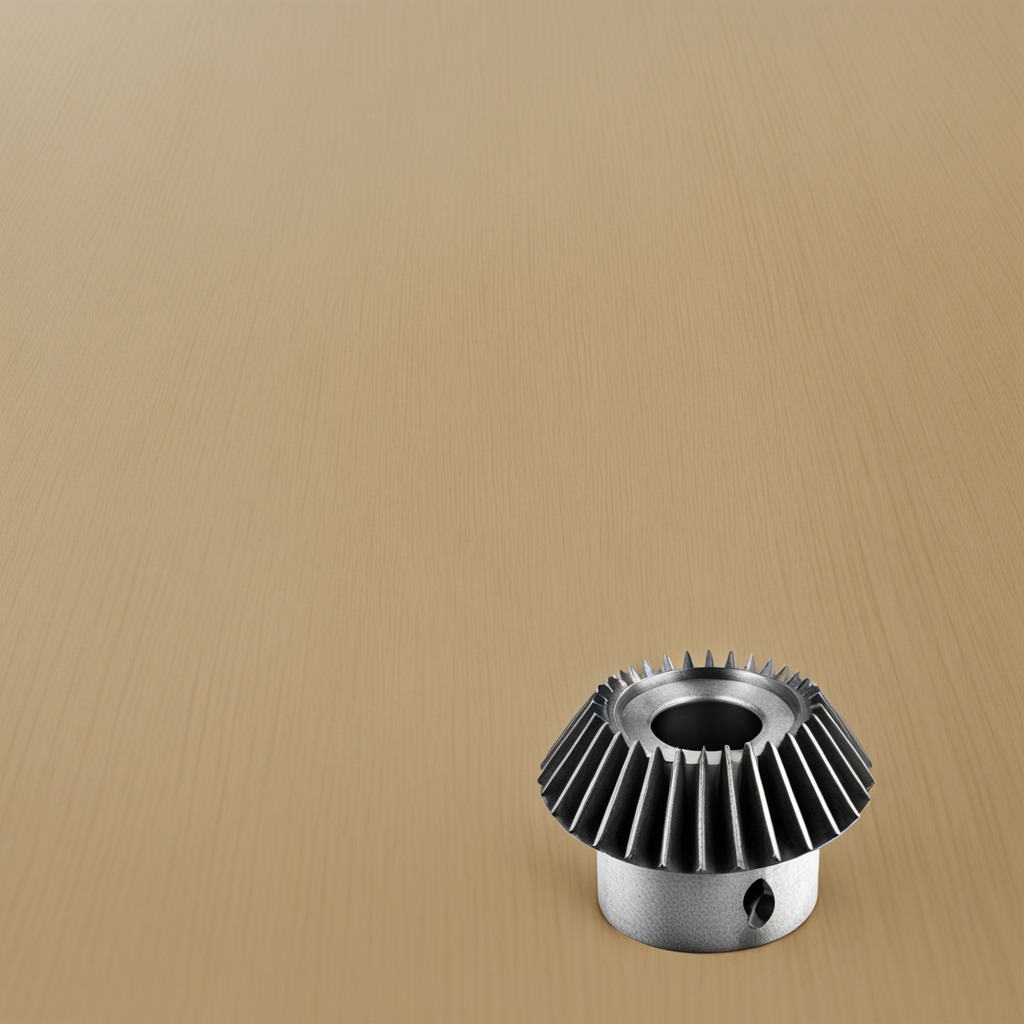
A steel gear with teeth is lying on the plywood surface.